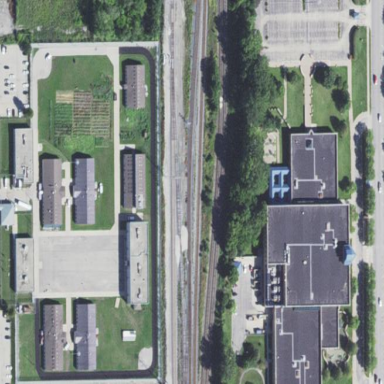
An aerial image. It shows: Prison facility surrounded by fence.